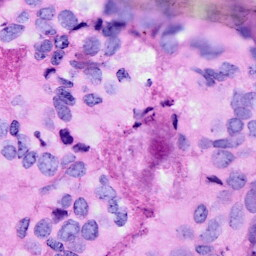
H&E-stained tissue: Breast